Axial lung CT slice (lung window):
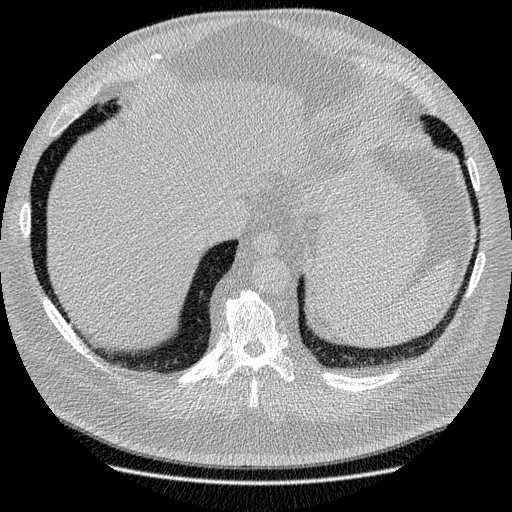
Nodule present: no